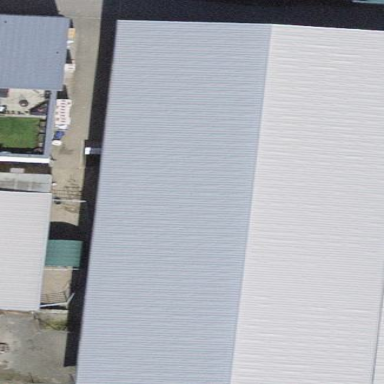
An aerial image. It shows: Industrial building.